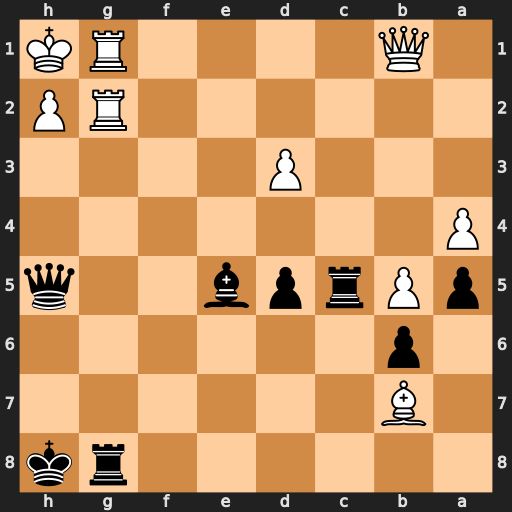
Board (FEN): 6rk/1B6/1p6/pPrpb2q/P7/3P4/6RP/1Q4RK
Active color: b
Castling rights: -
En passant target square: -
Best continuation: Rxg2 Rxg2 Qh6